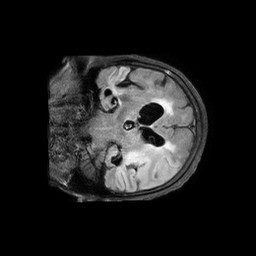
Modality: FLAIR
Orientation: coronal
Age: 76
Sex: female
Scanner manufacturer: philips
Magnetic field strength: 3 T
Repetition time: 11 s
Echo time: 0.12 s